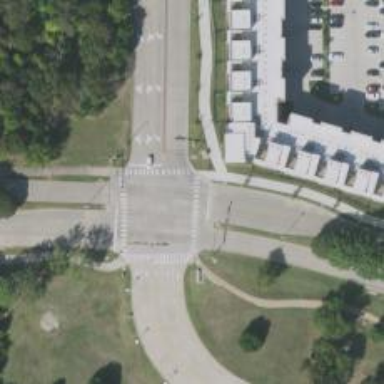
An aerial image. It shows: Tertiary road with separate sidewalk.